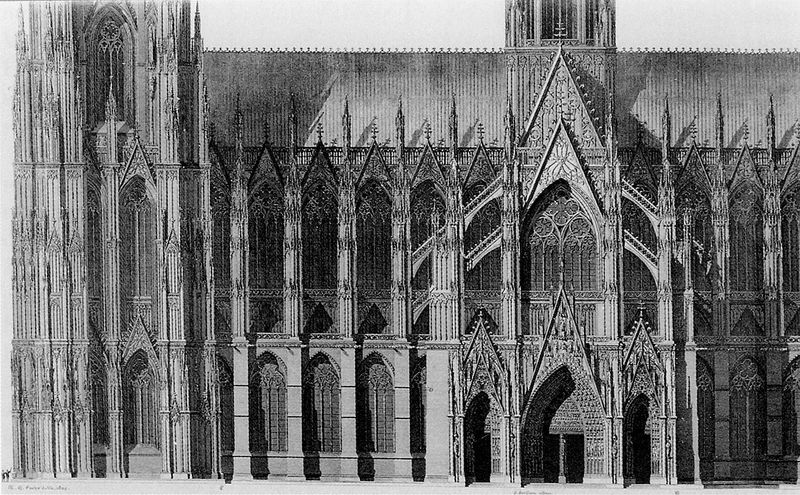
Titel: Kölner Dom St. Peter und Maria
Standort: Köln, Dom (EU - D - NRW)
Schlagwörter: schatten, kirchturm, ausschnitt, fenster, grau, schwarz, säule, säulen, tür, zeichnung, dach, gebäude, spitze, kirche, gotik, turm, bogen, fassade, spitz, tor, bögen, eingang, kreuz, türme, dom, schwarzweiß, kathedrale, portal, skelett, spitzbogen, spitzbögen, christlich, wort, baustil, vierpass, wimperg, köln, christ, a, 1